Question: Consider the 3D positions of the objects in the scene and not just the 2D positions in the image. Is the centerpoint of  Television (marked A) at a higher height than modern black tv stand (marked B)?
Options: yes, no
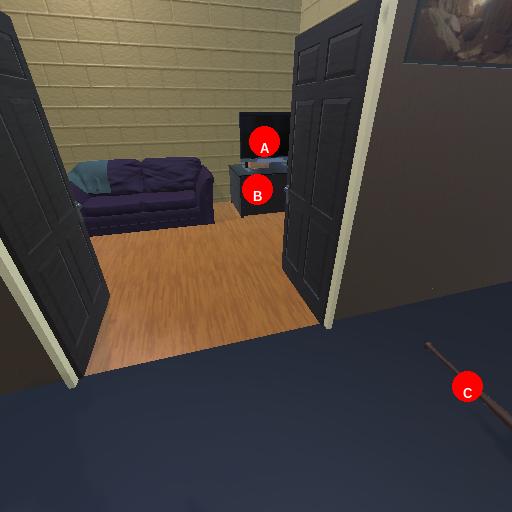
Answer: yes